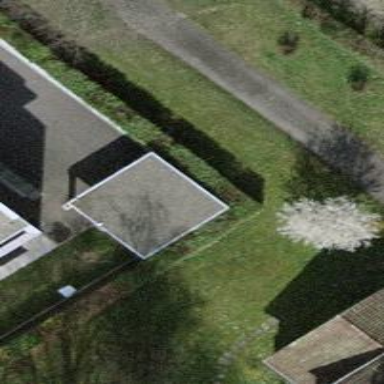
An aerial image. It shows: Shed.